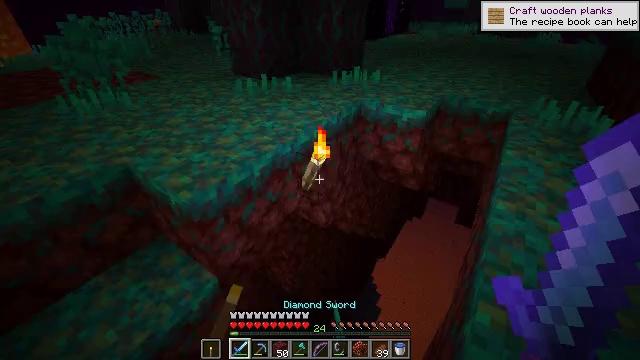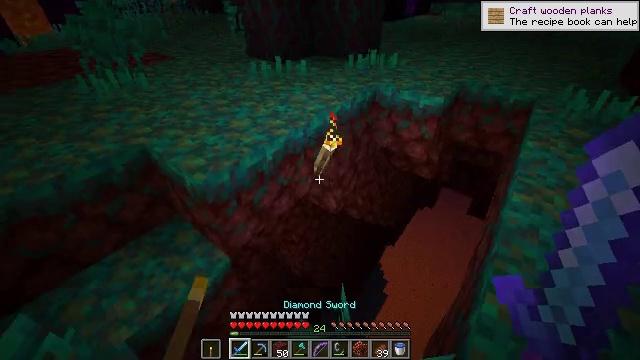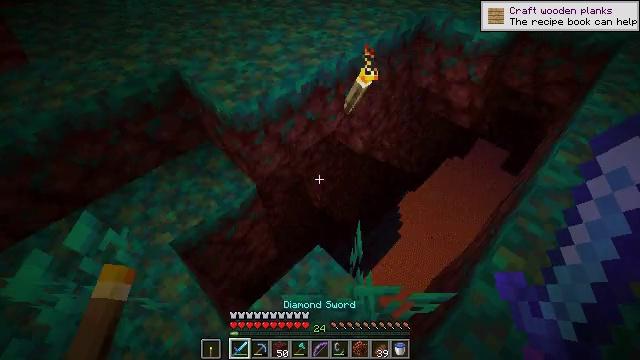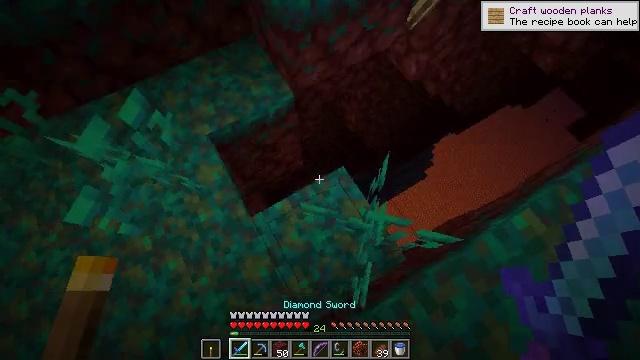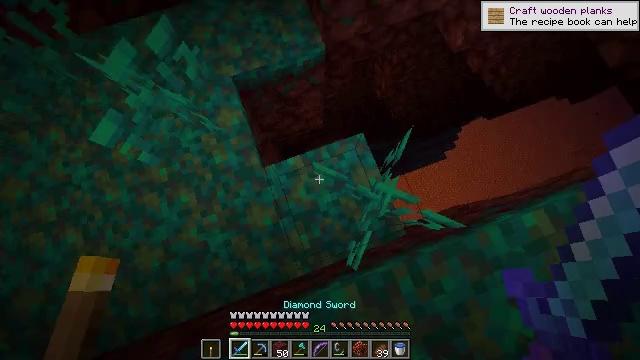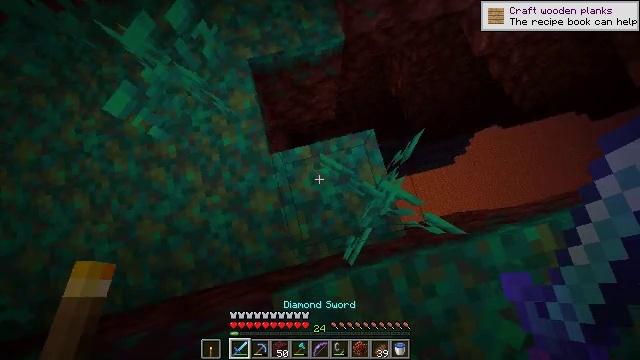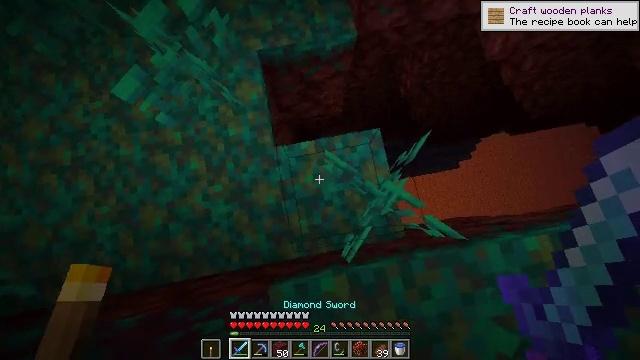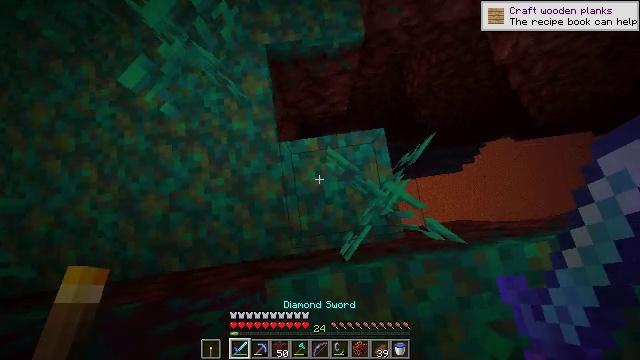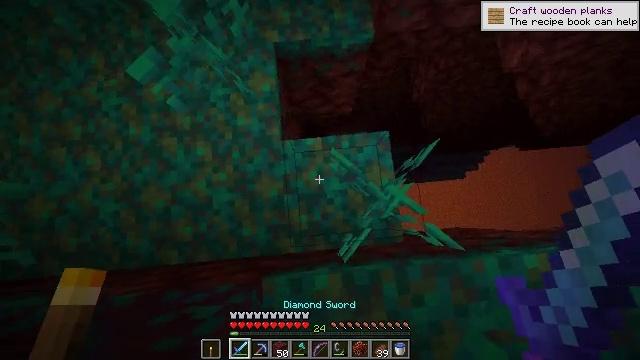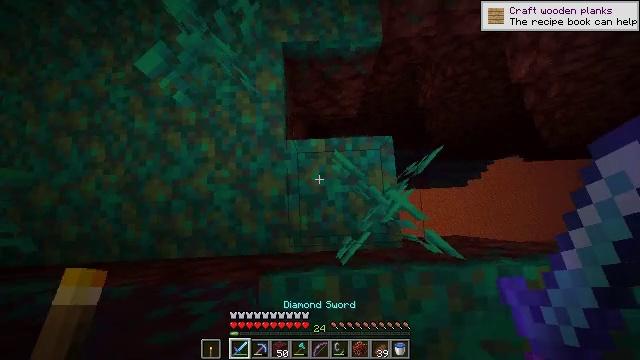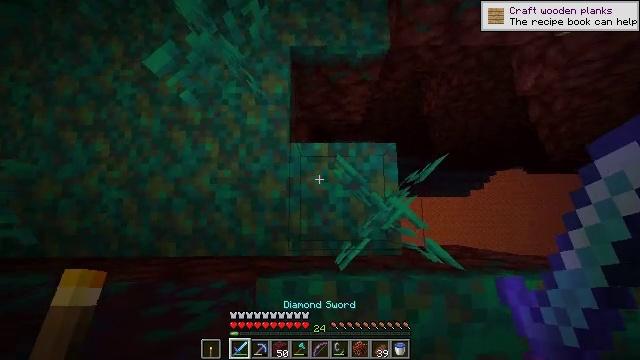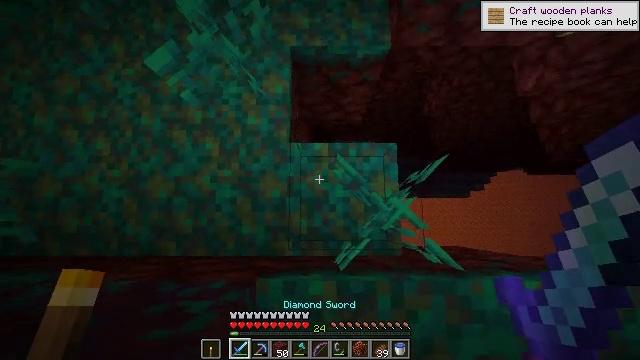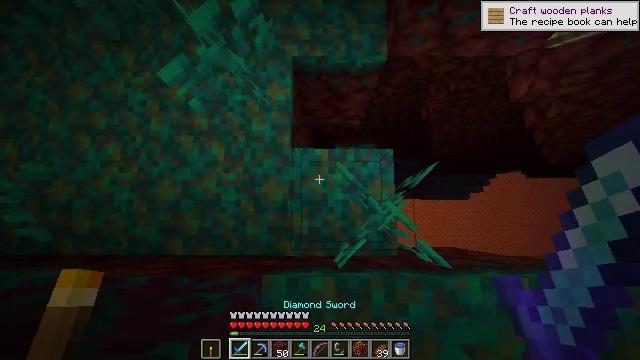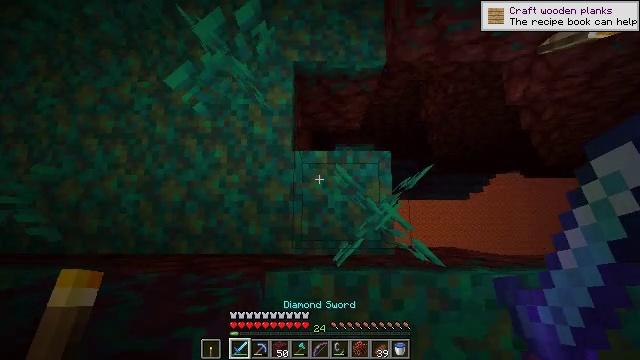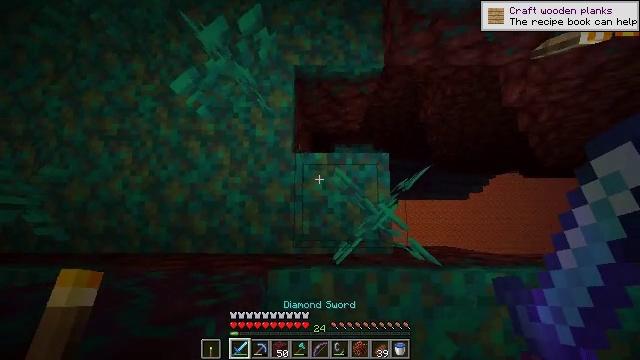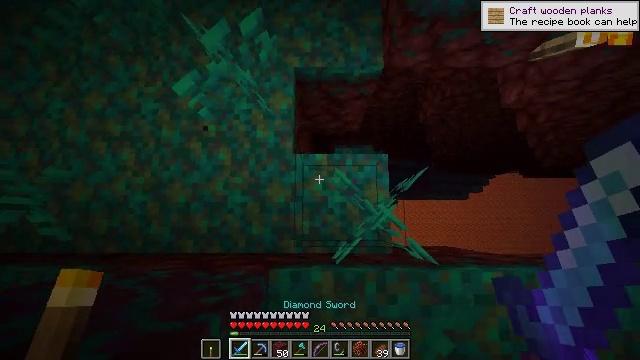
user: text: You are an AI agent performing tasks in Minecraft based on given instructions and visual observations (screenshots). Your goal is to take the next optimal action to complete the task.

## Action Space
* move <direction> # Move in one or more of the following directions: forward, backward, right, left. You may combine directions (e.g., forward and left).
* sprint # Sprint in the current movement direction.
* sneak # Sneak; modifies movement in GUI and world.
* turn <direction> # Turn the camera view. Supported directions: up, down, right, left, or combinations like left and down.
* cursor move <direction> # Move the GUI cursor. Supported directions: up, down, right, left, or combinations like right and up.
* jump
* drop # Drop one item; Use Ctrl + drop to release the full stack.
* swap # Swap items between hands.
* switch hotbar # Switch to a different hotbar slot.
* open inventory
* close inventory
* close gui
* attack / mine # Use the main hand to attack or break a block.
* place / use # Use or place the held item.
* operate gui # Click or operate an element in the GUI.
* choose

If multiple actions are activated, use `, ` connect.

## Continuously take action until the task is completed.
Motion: motion action
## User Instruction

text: Break the warped roots with your hand.
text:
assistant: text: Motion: sneak, turn left and down
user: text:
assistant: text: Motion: sneak, turn left and down
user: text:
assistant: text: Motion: sneak, turn left and down
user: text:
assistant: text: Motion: sneak, turn left and down
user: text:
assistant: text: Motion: sneak, turn left and down
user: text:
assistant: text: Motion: sneak, turn left
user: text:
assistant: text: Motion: sneak, turn left
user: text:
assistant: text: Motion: sneak, turn left
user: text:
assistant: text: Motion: sneak, turn left
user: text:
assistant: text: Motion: sneak, turn left
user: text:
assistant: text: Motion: no_op
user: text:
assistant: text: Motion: no_op
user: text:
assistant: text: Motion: no_op
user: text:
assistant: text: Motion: no_op
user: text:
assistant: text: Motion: no_op
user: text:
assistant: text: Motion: turn right
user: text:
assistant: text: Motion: turn right and down
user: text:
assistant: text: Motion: turn right and down
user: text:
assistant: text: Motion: attack / mine
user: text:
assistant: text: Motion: attack / mine
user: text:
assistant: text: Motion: turn left
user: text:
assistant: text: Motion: no_op
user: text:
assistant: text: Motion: no_op
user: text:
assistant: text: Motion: no_op